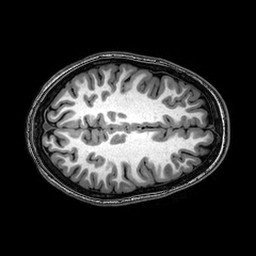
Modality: T1w
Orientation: axial
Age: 21
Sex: female
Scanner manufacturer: philips
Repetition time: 0.008205 s
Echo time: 0.00376 s